Current action and preconditions to check: path_clear

Your task: For each precondition in the list above, predict whether it will hold at this action.

Consider the current scene as observed from the mobile robot's camera, and analyze the predicted future states of all dynamic agents (e.g., people, animals, vehicles, or any moving entities) within the NEXT SECOND.

IMPORTANT: Only answer "very likely" if you are absolutely certain—based on strong, clear evidence—that a dynamic agent will violate the precondition in the predicted future state. Do NOT answer "very likely" for unlikely, ambiguous, or low-probability risks.

Ask yourself for each precondition: Is there a high probability, with clear and convincing evidence, that the predicted future states of any dynamic agent will interfere with the predicted future state of the currently executing action within the NEXT SECOND, causing that precondition to fail?

Assess the risk level based on these predictions. Use "likely" or "very likely" if motions create a clear risk of interference.

Use "neutral" or "improbable" if agents are nearby but their predicted paths are clearly diverging or non-conflicting.

Failure Risk Categories: "very improbable", "improbable", "neutral", "likely", "very likely"

Answer Format: Output ONLY the probability_of_failure value from these categories: "very improbable", "improbable", "neutral", "likely", "very likely"

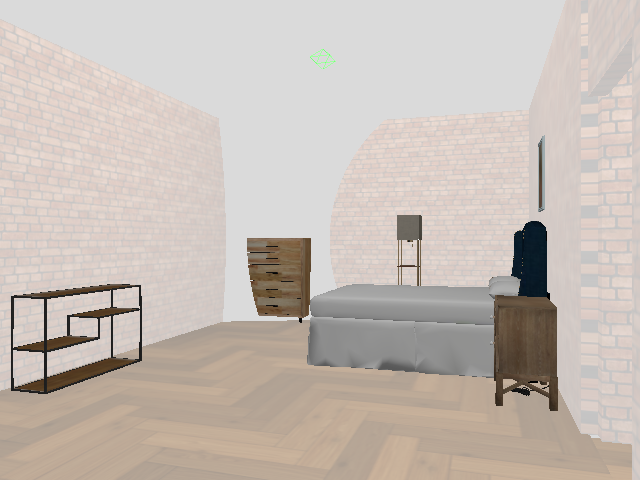

Answer: very improbable